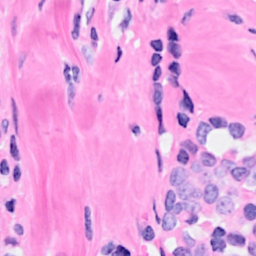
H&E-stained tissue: Breast